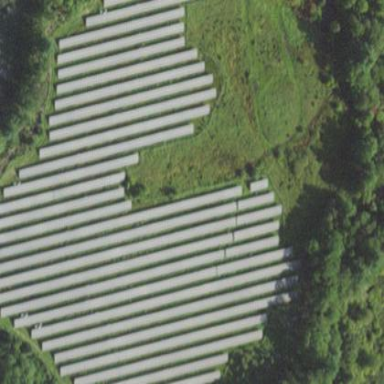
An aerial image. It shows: Solar power plant enclosed by fence. The plant generates electricity using photovoltaic technology.